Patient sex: M
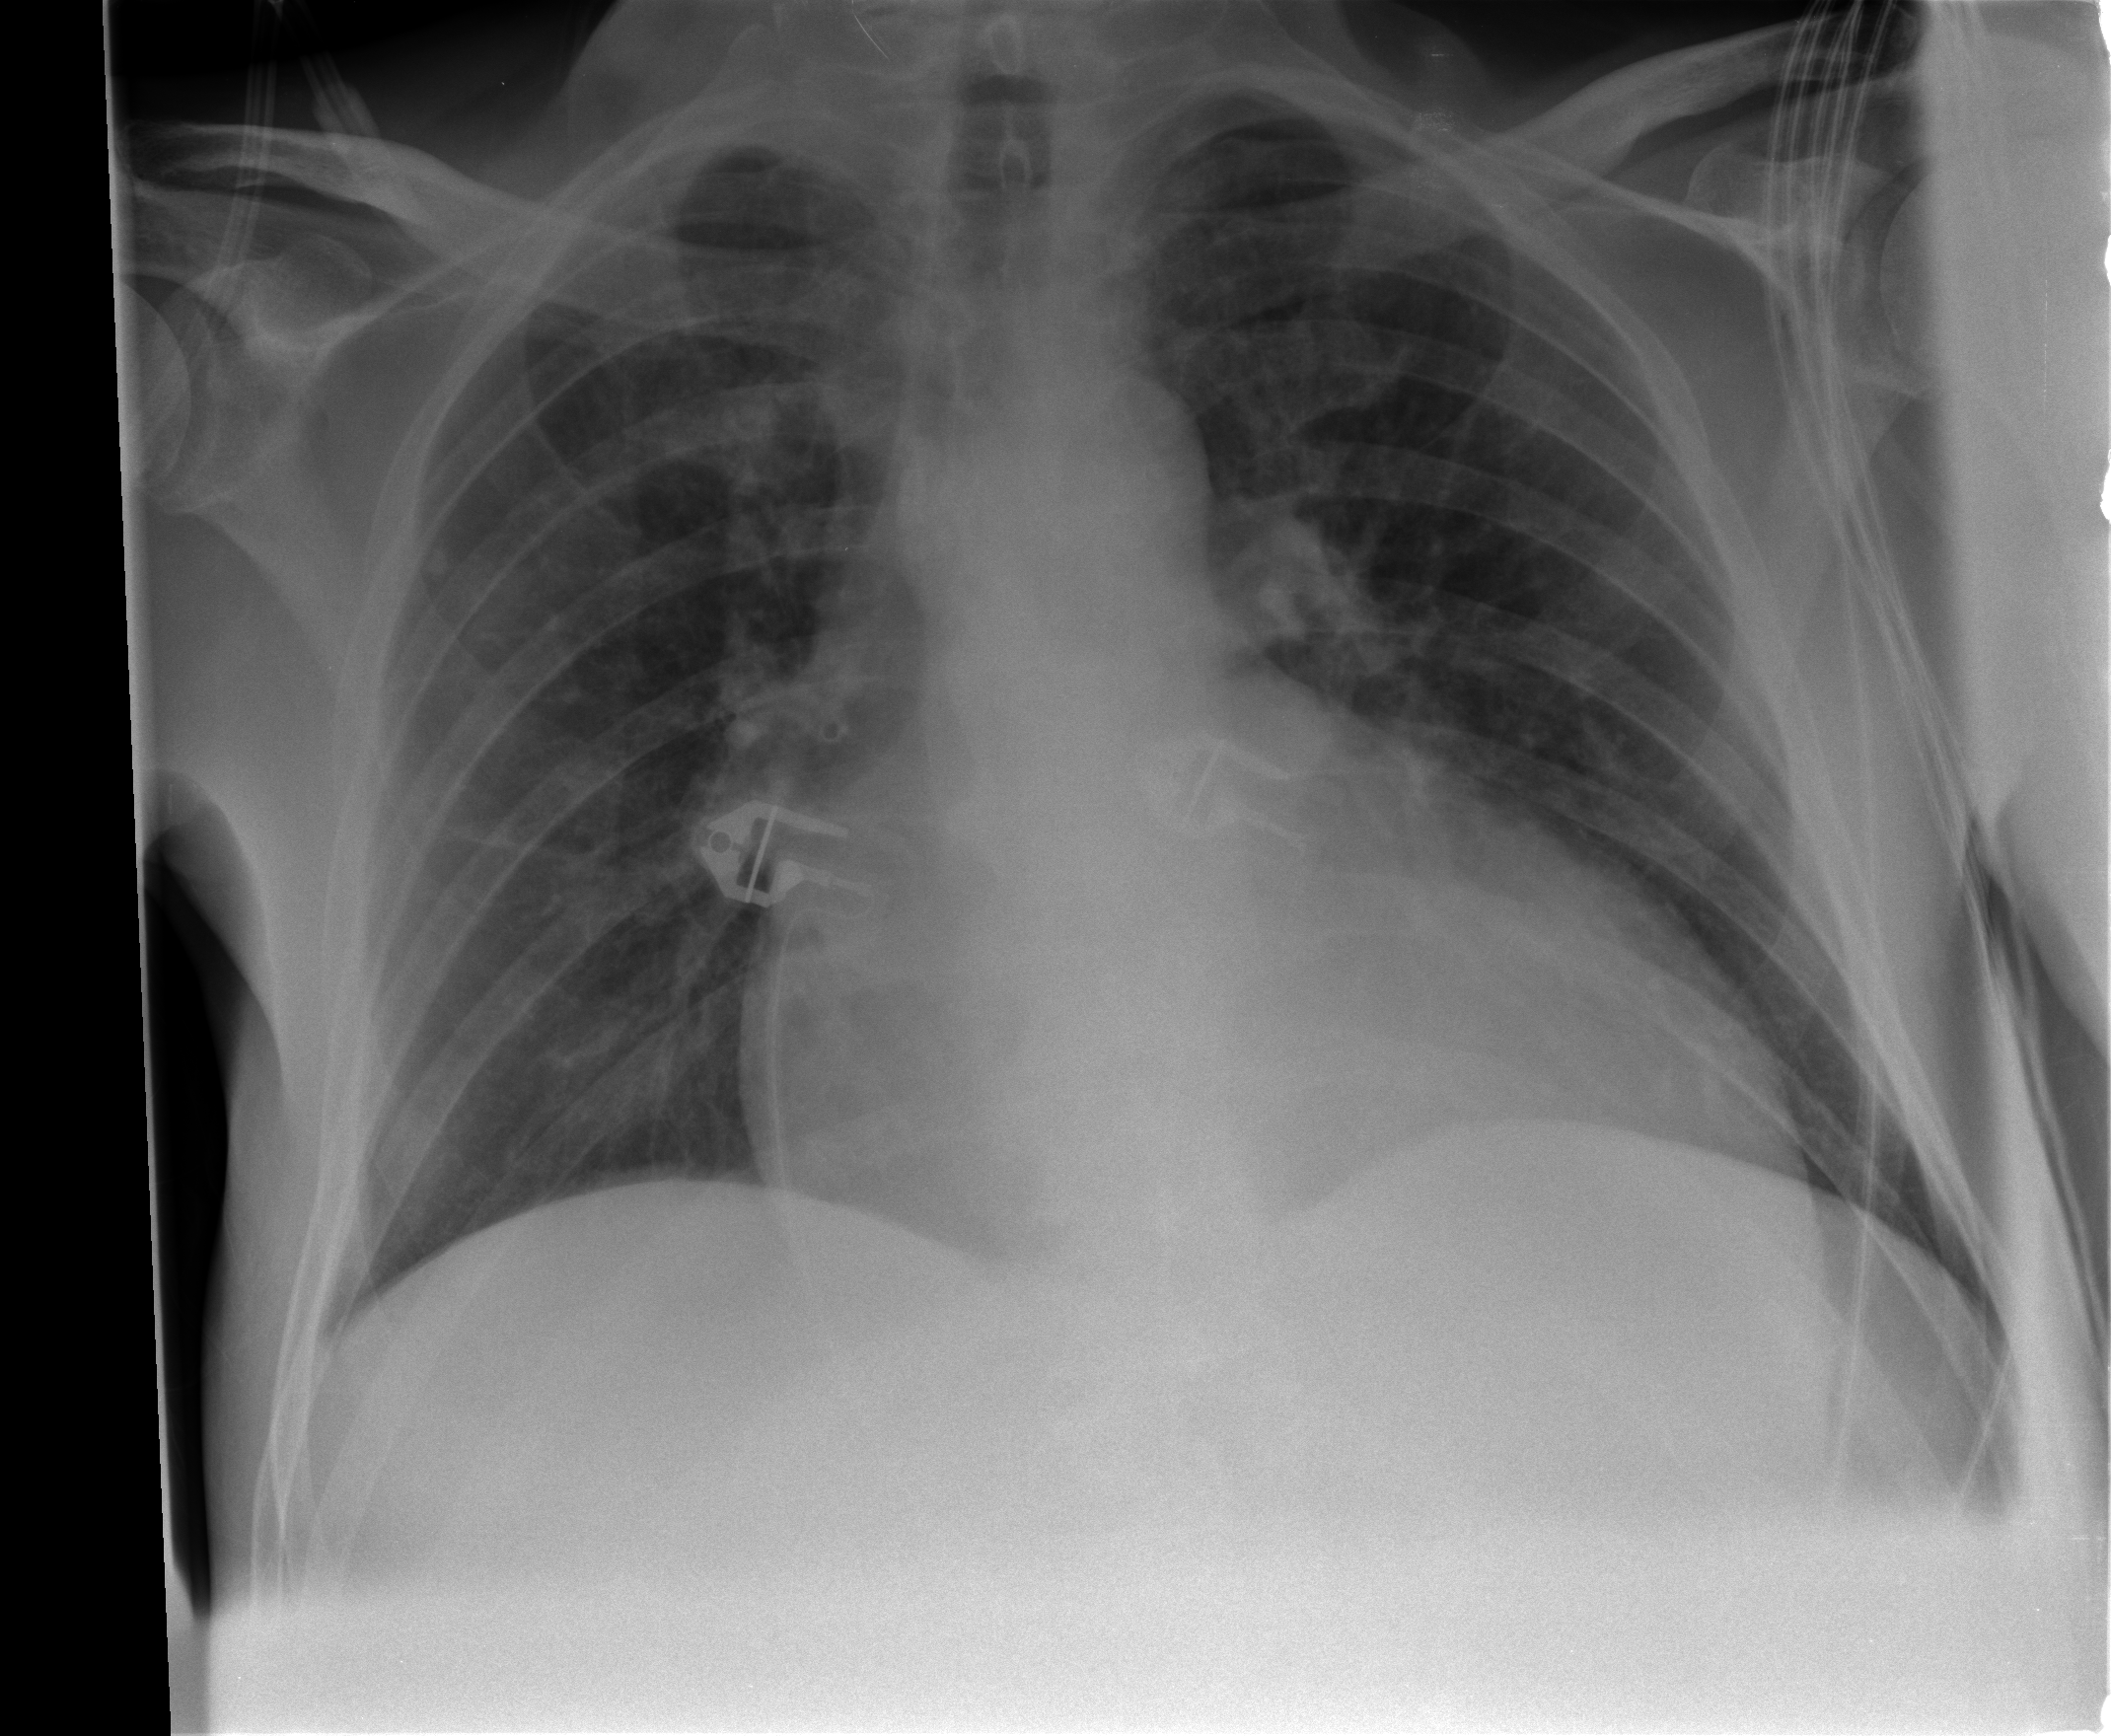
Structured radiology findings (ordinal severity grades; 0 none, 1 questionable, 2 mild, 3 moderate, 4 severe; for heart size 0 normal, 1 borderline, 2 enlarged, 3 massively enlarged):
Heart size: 3
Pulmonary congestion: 1
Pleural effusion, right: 0
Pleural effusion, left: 0
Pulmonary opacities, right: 0
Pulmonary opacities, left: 0
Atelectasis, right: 0
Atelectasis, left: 0